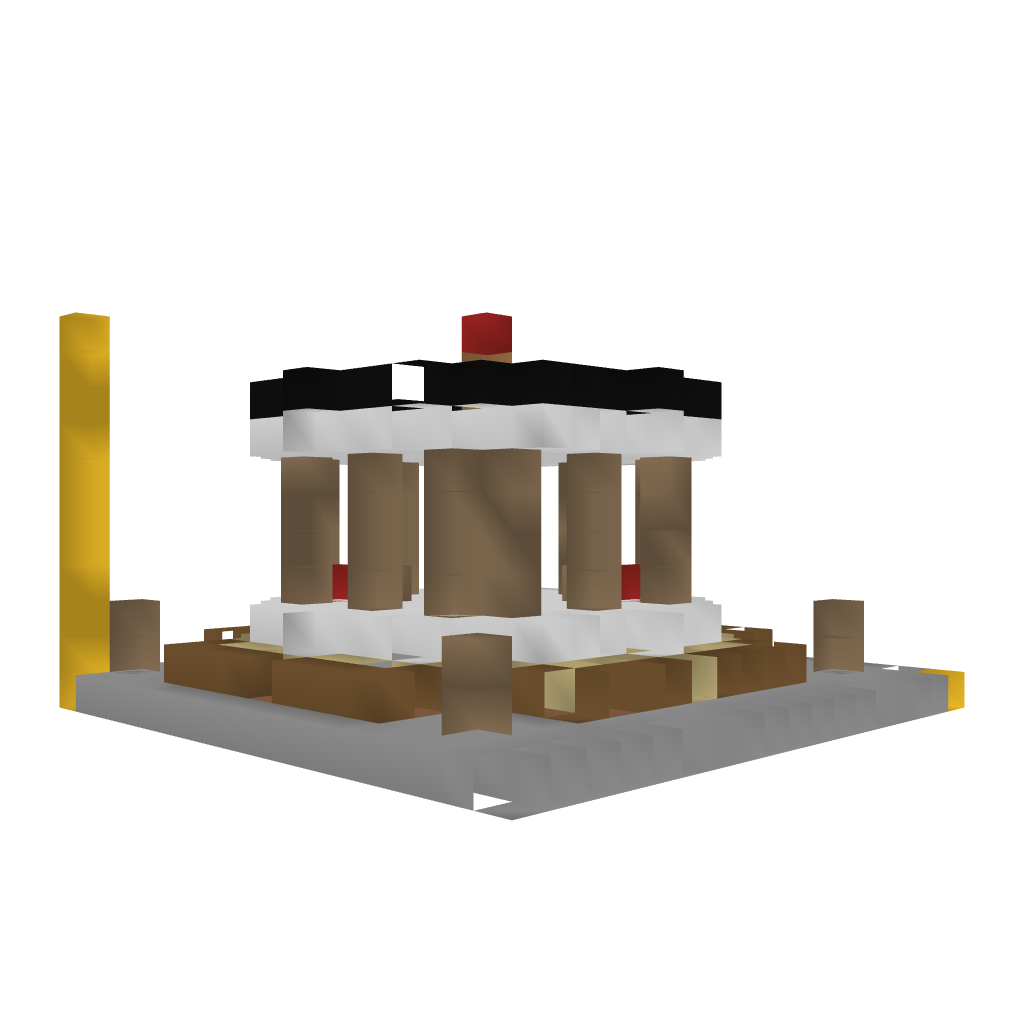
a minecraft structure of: Merry Go Round